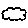
Label: cloud